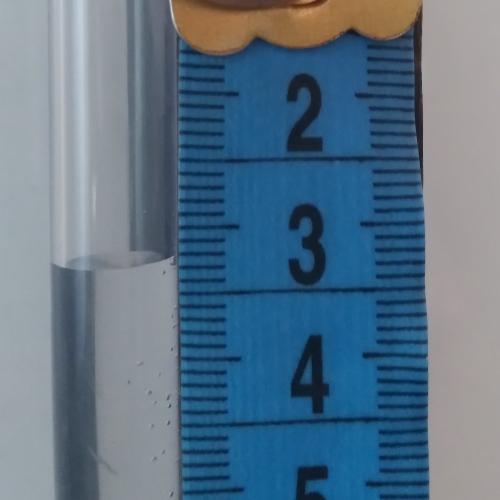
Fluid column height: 3.2 cm